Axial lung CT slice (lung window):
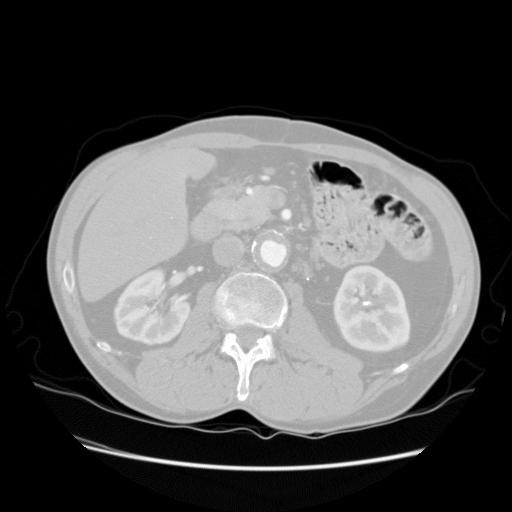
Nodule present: no